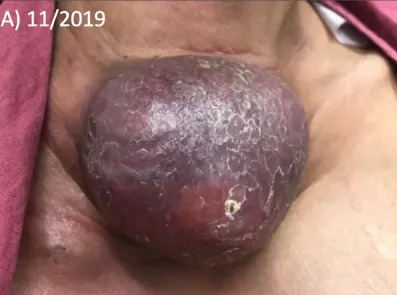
Gross tumor before and after treatment with lenvatinib plus pembrolizumab of patient 1. (A) shows the initial tumor.
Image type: medical_photograph (other_medical_photograph)